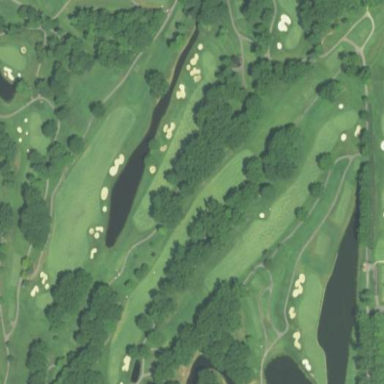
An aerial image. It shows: Rough grassy area used for golf.